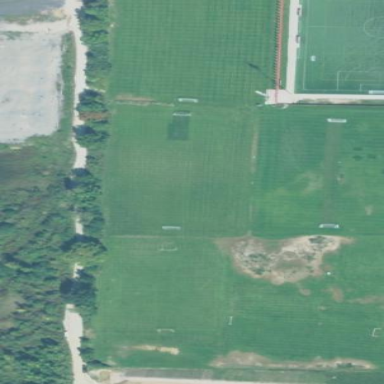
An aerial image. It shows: Soccer pitch for leisureland activities.